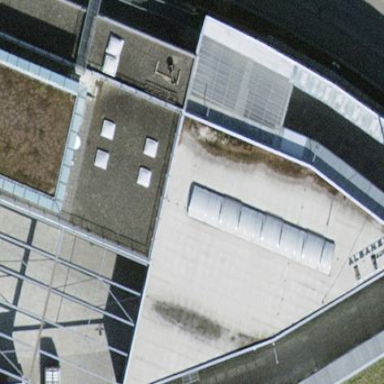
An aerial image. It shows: View of roof of building.